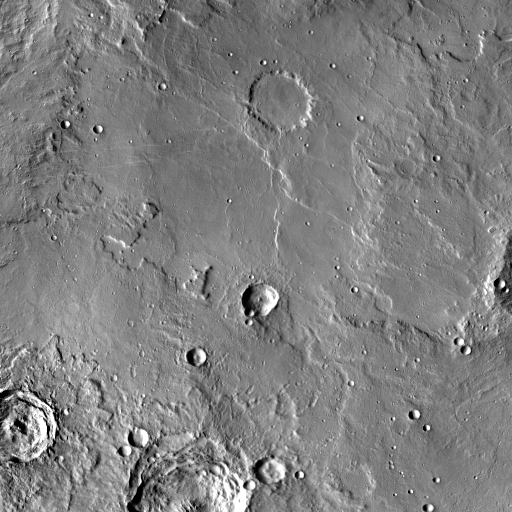
Crater classes present: Background, Other, Layered, Buried, Secondary